Field crop: maize
Growth stage: 2
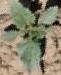
Species: datura